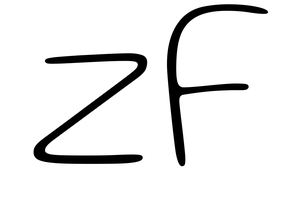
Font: Gluten_Thin